Brain MRI study timepoint: followup_recurrence
T1CE (contrast-enhanced T1) slice:
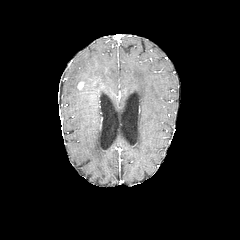
T2-FLAIR slice:
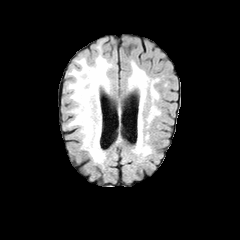